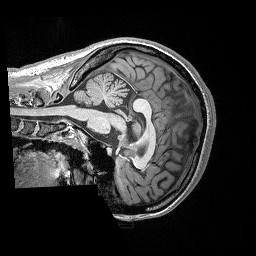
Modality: T1w
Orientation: sagittal
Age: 22
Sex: female